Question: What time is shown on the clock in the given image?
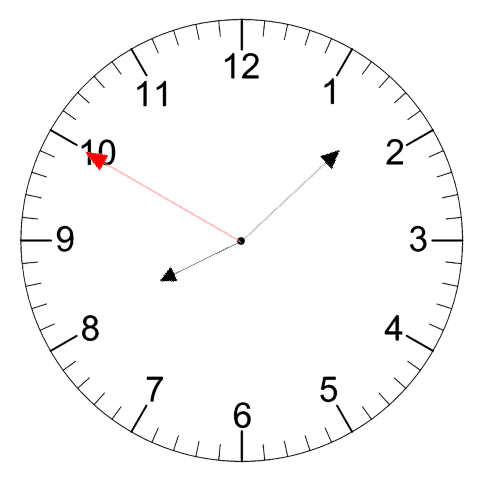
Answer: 08:07:50